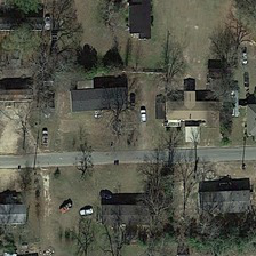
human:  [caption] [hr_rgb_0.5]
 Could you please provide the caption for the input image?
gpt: sporadic houses are settled in this neighborhood where trees are withered and lawns are bald with a straight road passing by .

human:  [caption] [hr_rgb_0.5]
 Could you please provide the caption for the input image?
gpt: There are houses along with some bare trees on both sides of the road.

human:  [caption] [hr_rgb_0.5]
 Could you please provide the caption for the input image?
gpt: There are some houses and some bare trees on both sides of the road.

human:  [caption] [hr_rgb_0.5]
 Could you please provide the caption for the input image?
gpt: some bare trees distribute around the residential .

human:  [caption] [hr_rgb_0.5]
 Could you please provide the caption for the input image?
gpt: On each side of the road there are some houses with some bare trees.